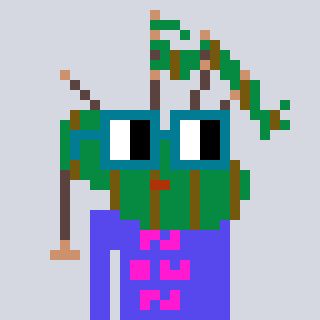
a pixel art character with square dark green glasses, a bagpipe-shaped head and a computerblue-colored body on a cool background